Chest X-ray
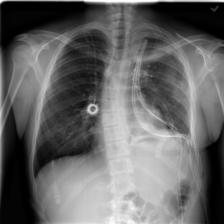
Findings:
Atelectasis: negative
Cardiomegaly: negative
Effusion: negative
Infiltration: negative
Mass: negative
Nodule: positive
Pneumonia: negative
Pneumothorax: negative
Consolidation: negative
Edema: negative
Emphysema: negative
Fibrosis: negative
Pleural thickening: positive
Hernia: negative